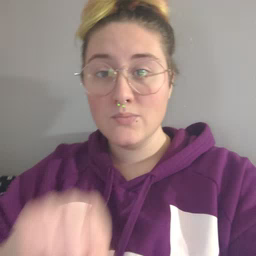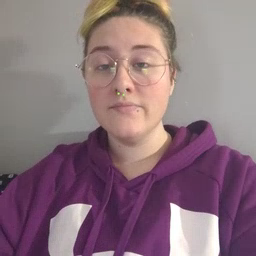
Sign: finger